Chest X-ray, PA view. Patient: 46 years old, sex M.
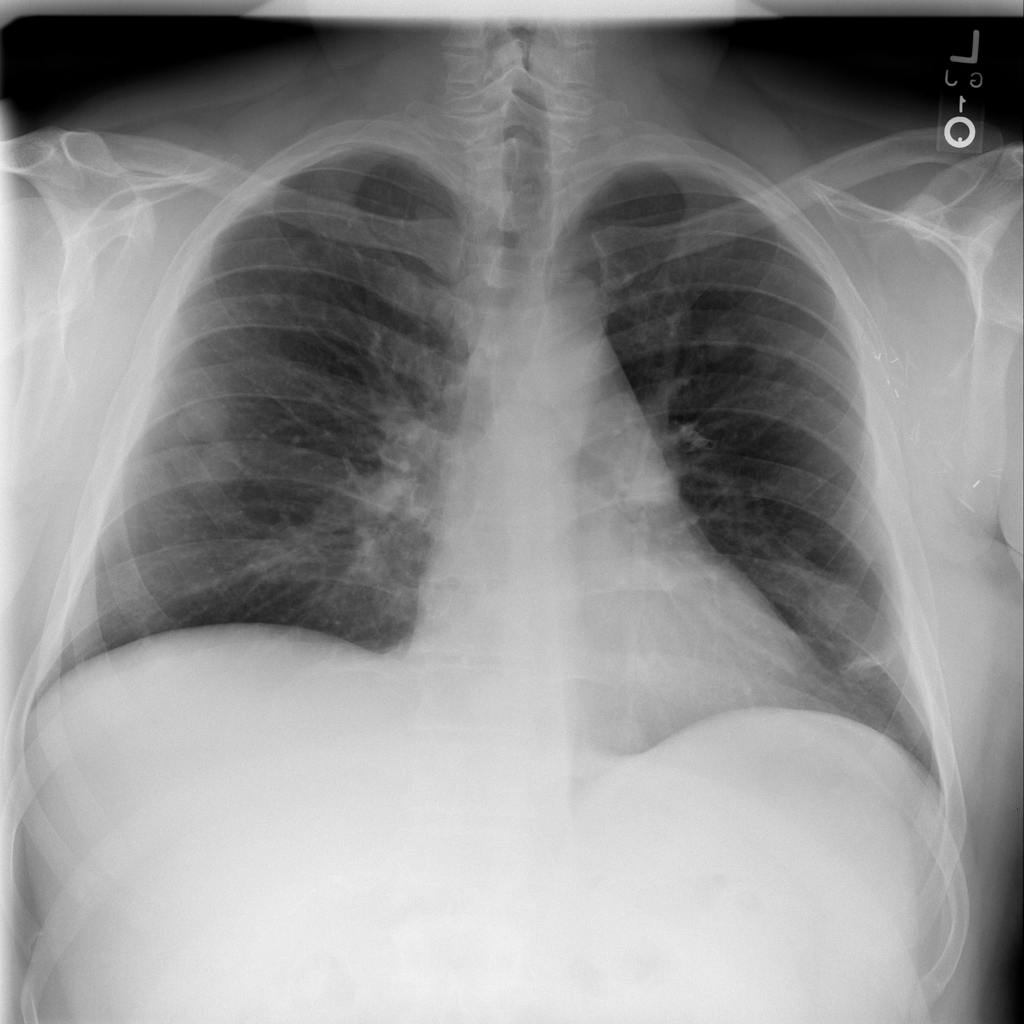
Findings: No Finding